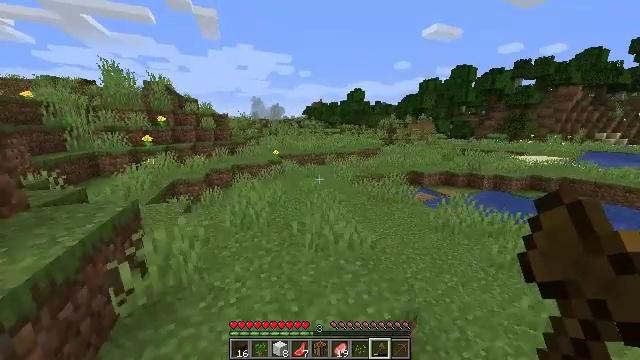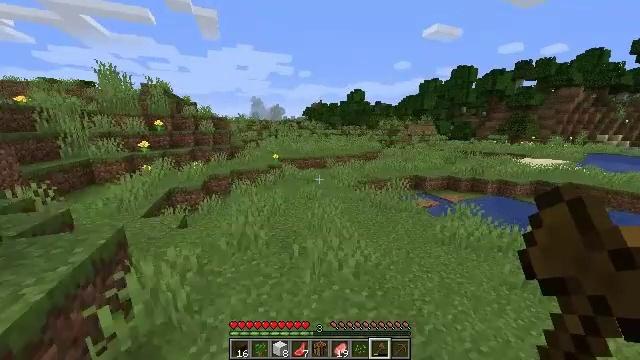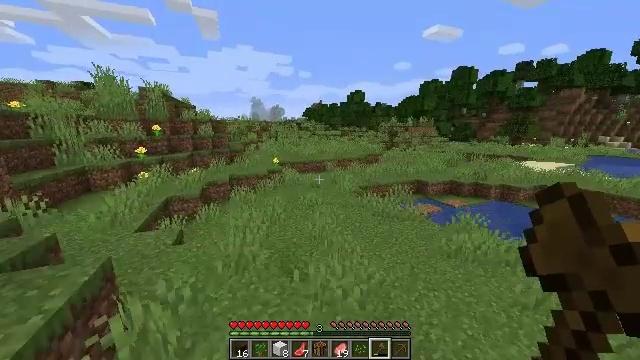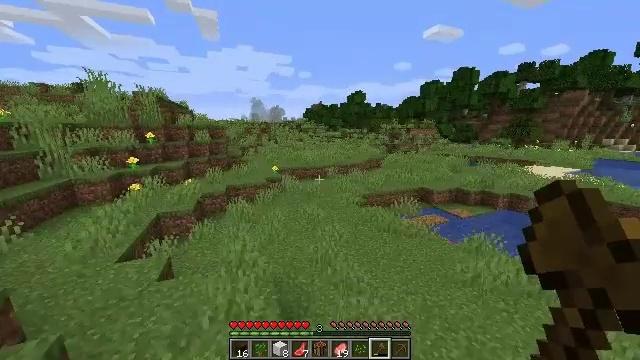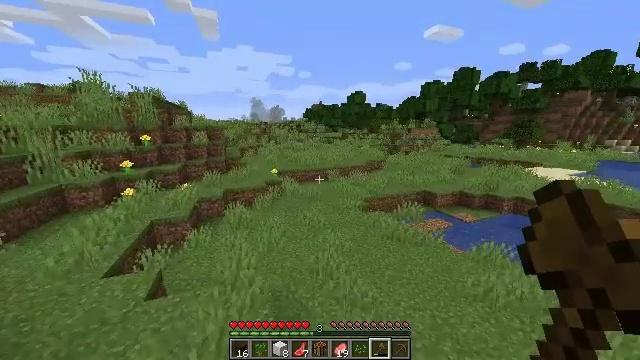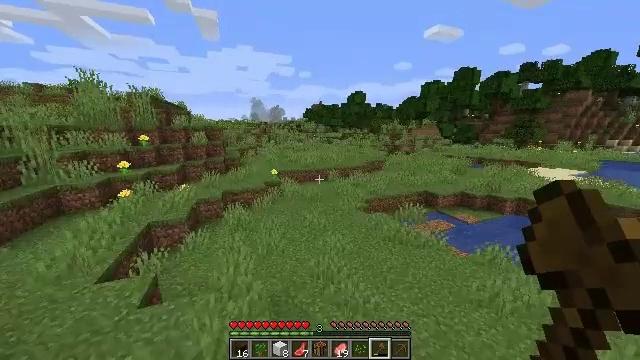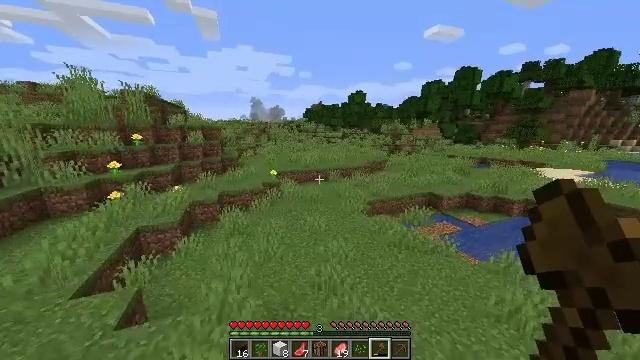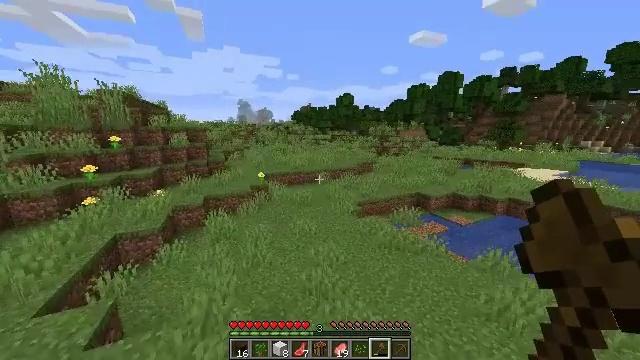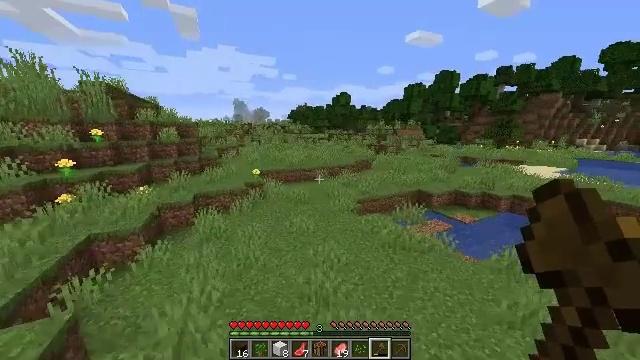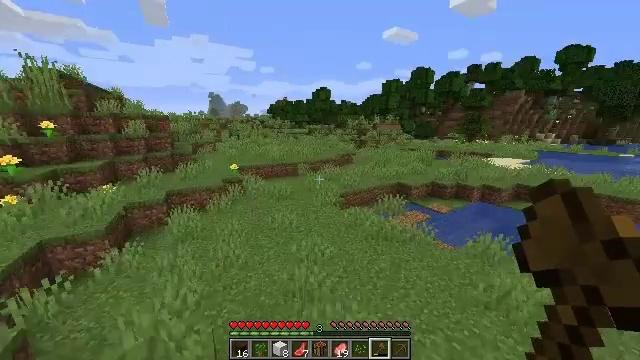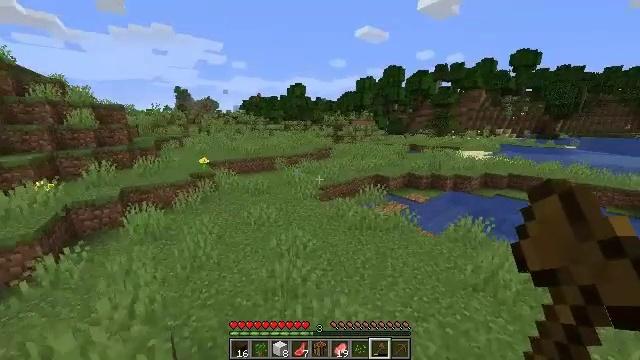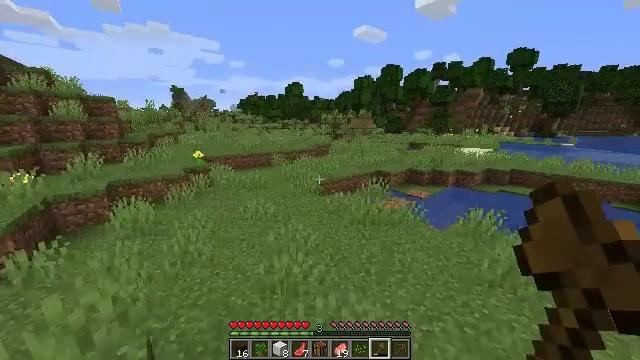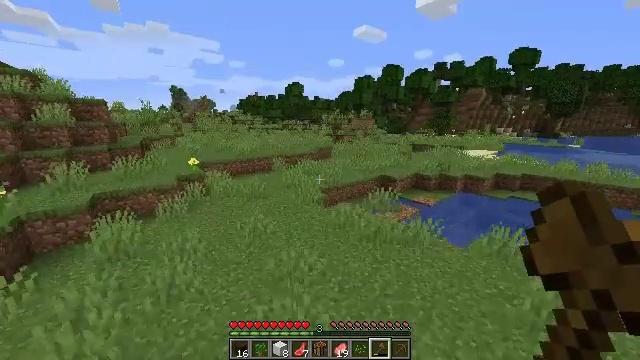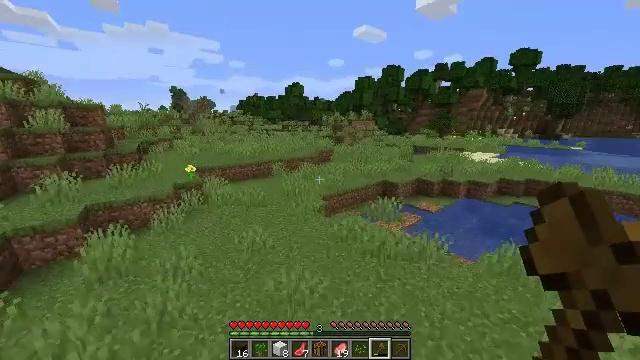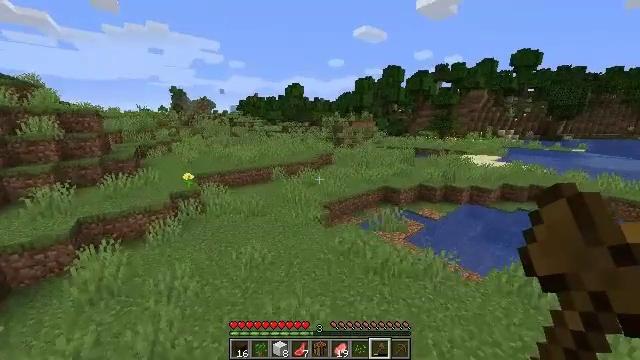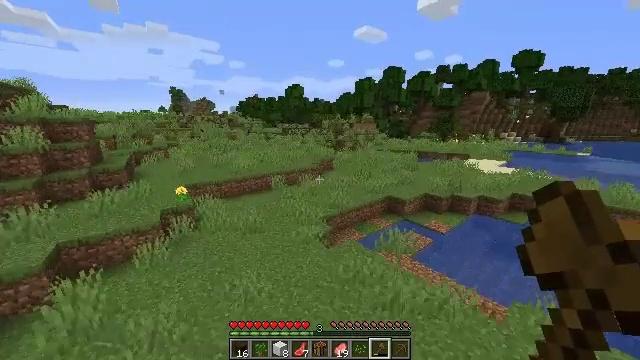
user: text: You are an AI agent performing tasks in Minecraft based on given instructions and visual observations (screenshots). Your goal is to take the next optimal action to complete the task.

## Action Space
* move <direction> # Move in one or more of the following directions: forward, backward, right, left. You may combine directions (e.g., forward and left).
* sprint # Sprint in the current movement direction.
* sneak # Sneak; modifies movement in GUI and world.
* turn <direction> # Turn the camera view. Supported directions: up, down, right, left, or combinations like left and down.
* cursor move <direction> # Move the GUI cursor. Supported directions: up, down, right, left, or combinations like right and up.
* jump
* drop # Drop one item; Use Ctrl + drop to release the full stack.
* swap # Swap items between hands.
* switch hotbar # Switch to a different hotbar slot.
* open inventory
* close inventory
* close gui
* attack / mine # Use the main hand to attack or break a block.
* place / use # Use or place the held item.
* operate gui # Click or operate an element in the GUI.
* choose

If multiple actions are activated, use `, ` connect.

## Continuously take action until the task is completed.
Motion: motion action
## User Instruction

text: Harvest the rose bush for its flowers.
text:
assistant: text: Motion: move forward, sprint, jump
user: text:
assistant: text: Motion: move forward, sprint, jump
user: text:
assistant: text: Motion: move forward, sprint, jump
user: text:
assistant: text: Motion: move forward, jump
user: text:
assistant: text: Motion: move forward, jump
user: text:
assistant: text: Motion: move forward, jump
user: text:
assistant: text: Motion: move forward, turn right, jump
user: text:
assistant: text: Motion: move forward, jump
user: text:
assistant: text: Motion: move forward, turn right and down, jump
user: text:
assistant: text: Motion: move forward, turn right, jump
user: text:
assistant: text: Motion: move forward, jump
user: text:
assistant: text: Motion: move forward, jump
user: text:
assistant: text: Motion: move forward, jump
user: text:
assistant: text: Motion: move forward, jump
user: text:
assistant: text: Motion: move forward, jump
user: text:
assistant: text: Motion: move forward, jump
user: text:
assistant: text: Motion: move forward, jump
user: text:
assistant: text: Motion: move forward, jump
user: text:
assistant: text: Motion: move forward, jump
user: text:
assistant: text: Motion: move forward, jump
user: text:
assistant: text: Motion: move forward, jump
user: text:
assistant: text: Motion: move forward, jump
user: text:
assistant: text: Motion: move forward, jump
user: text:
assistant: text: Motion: move forward, jump
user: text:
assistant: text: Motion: move forward, jump
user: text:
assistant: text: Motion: move forward, jump
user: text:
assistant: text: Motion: move forward, jump
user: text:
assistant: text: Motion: move forward, jump
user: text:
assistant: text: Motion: move forward, jump
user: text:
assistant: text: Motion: move forward, jump